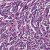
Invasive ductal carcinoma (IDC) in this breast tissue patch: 1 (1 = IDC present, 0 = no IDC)